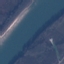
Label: River